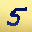
Label: 5